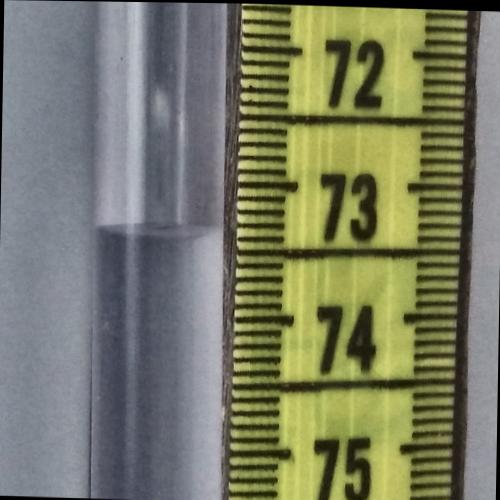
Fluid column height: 73.4 cm